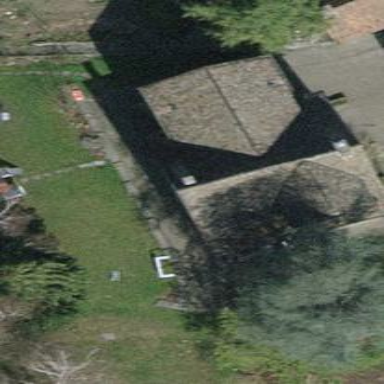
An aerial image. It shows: Simple house.